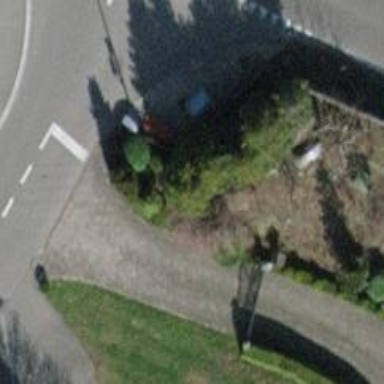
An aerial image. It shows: Red bench.